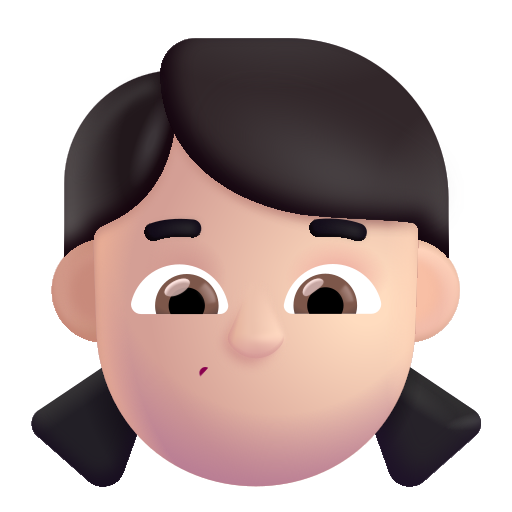
girl color light